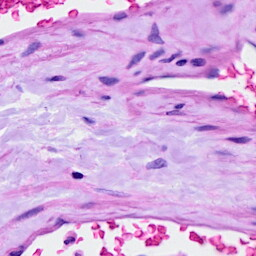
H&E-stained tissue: Ovarian